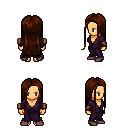
a pixel art fantasy rpg character, female body template, human, tanned skin, purple robe, gold greaves, brown extra-long hairstyle, leather bracers, maroon shoes, four views (front, back, left, right), 2x2 character sprite sheet, small pixel art, hard edges, no anti-aliasing